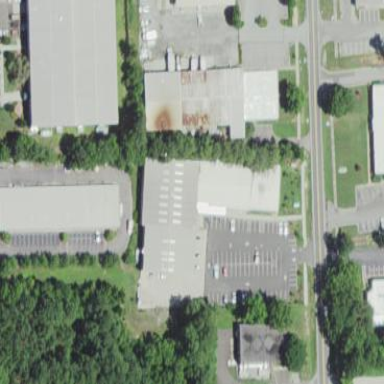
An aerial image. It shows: Fitness center building.